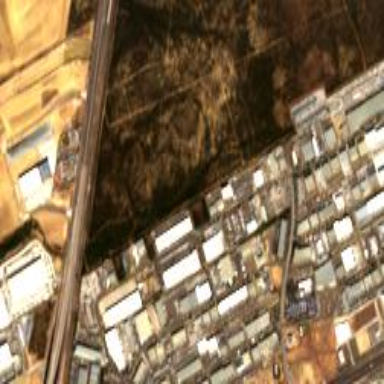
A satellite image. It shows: Industrial area used for distribution purposes.